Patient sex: M
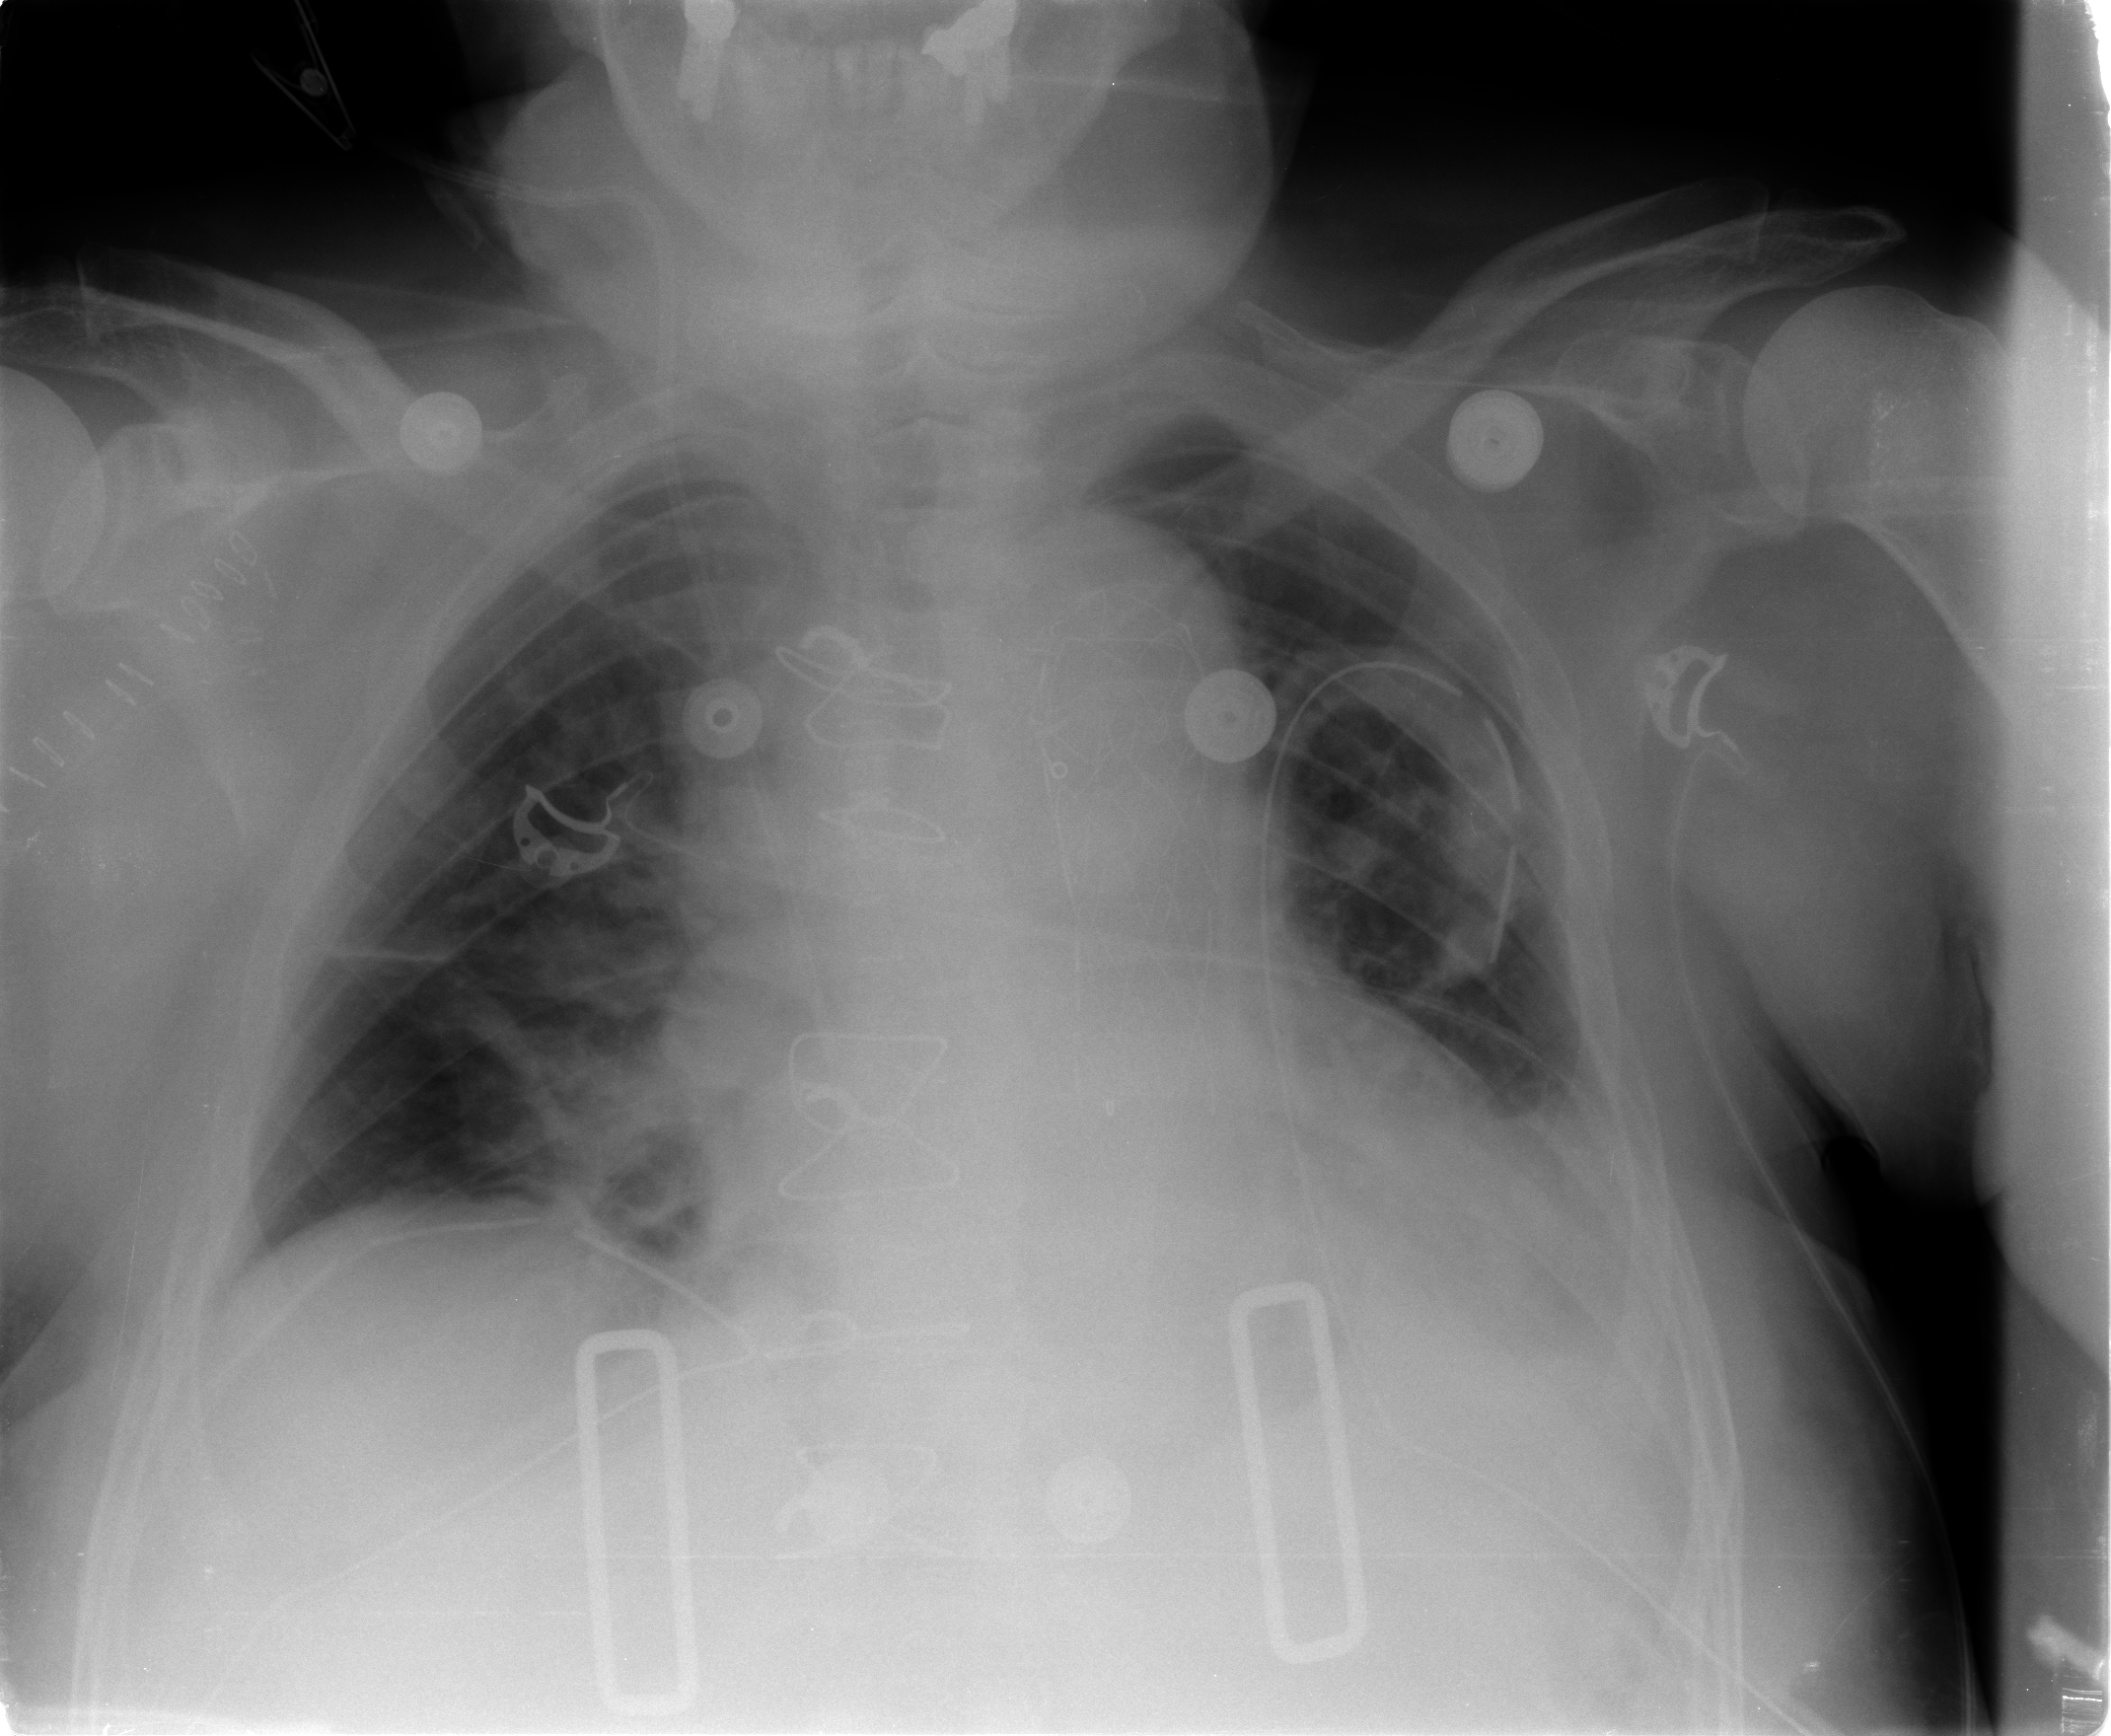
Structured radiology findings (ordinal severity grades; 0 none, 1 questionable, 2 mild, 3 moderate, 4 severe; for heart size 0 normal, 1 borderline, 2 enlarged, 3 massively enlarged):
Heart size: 2
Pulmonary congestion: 2
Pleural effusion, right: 1
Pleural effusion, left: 2
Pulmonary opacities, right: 2
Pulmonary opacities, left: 0
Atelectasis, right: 2
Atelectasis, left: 2